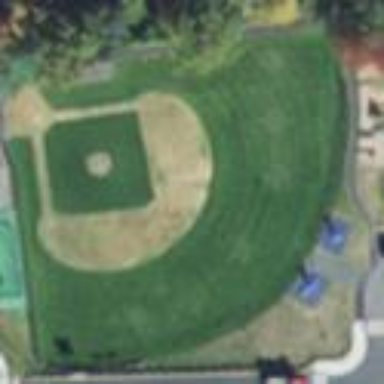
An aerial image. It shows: Baseball pitch for leisure land activities.